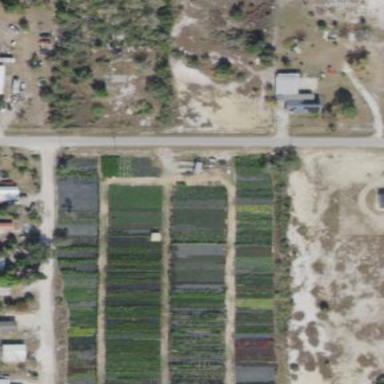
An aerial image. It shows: Plant nursery specializing in trees.